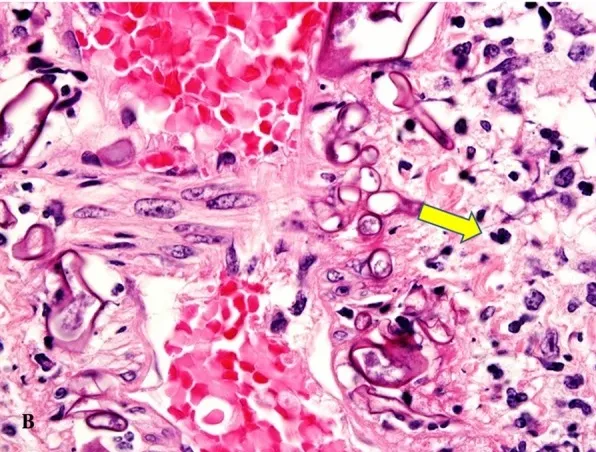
(PAS stain x200) B) Irregular thick fungal hyphae with rare septa invading the walls of blood vessels, a feature of mucor fungal infection. (PAS stain x400).
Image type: pathology (pas)